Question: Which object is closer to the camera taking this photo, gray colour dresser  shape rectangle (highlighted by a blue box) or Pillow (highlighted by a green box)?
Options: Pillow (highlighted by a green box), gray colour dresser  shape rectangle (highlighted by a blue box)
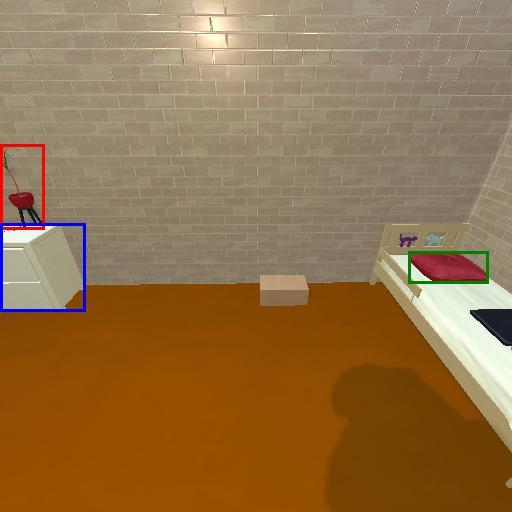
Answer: Pillow (highlighted by a green box)